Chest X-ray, AP view. Patient: 52 years old, sex M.
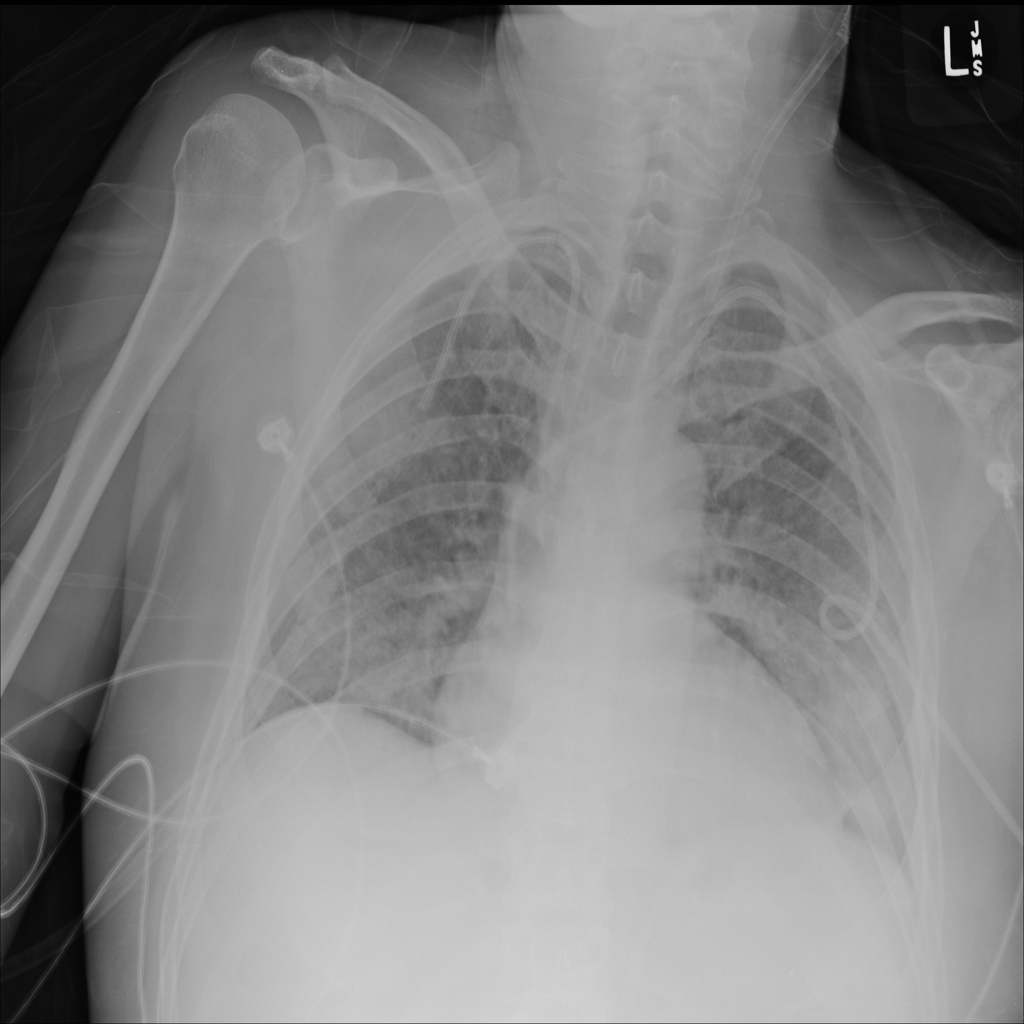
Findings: No Finding